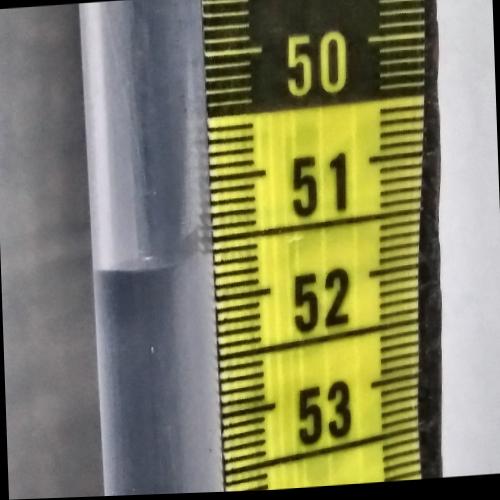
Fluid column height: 51.7 cm